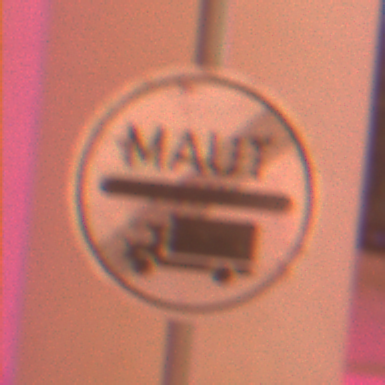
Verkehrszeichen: EndeMautpflicht
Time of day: Night
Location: Outdoor (Urban)
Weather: Overcast
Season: Winter
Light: Artificial